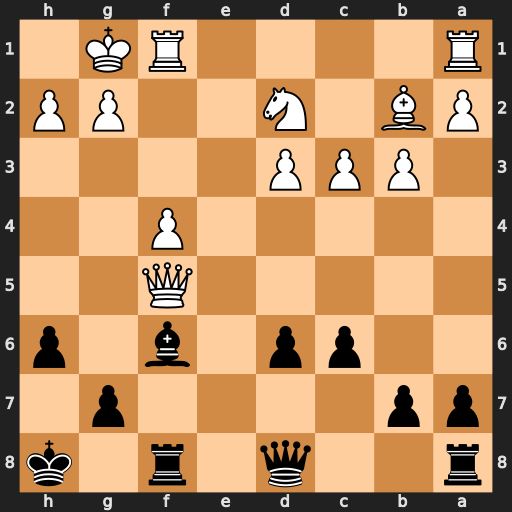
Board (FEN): r2q1r1k/pp4p1/2pp1b1p/5Q2/5P2/1PPP4/PB1N2PP/R4RK1
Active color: b
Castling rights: -
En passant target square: -
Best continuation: Bd4+ cxd4 Rxf5